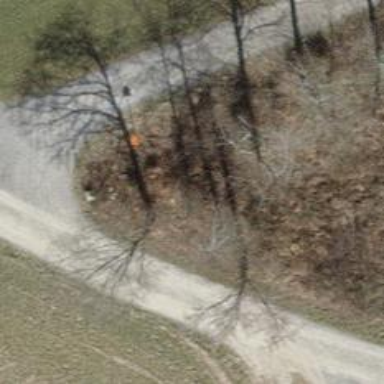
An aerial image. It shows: Orange pipeline marker.